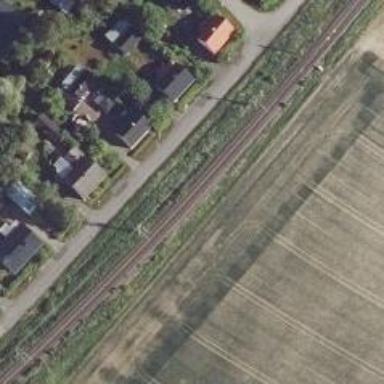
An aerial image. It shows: Railway track with continuous electrified contact lines.